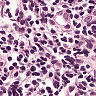
Metastatic tissue present: no